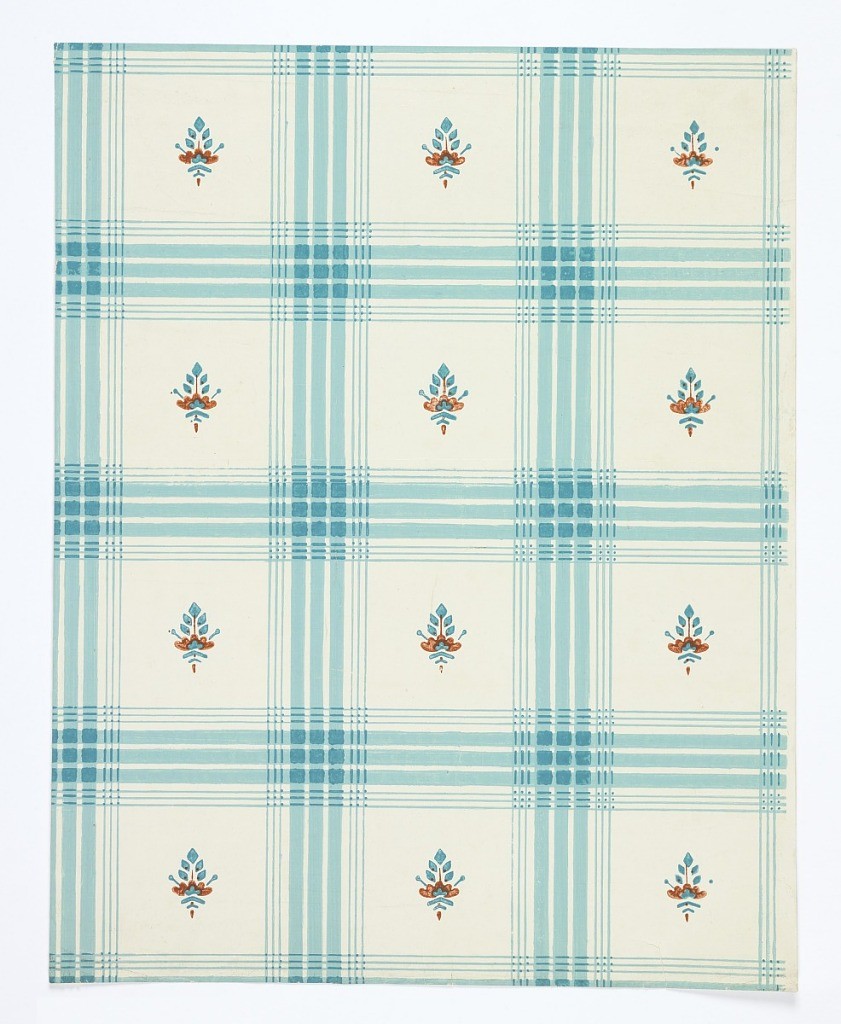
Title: Sidewall
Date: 1810–30
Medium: Block-printed on joined sheets of handmade paper
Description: On glazed white ground, blue plaid with small red and blue flower-like motifs.